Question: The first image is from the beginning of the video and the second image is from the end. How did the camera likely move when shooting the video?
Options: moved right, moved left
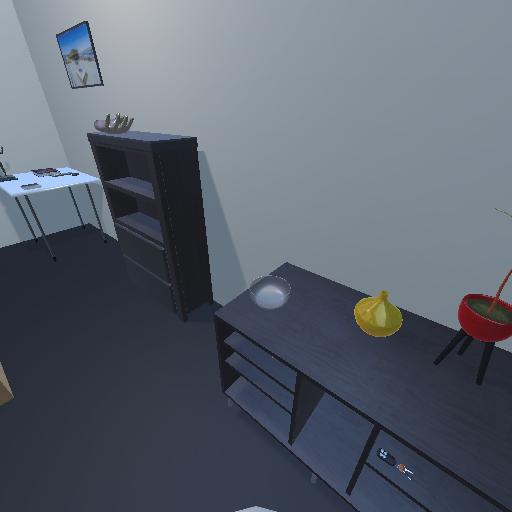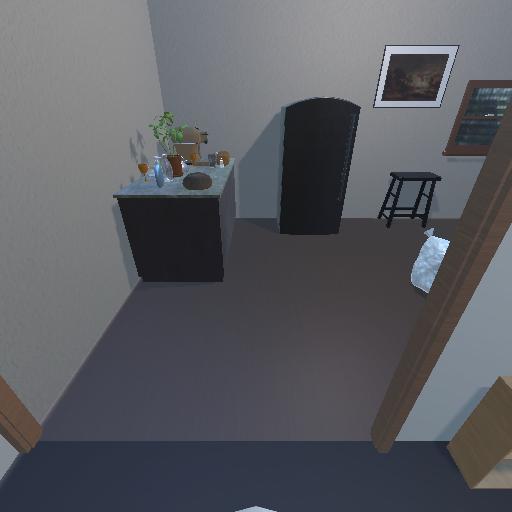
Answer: moved right